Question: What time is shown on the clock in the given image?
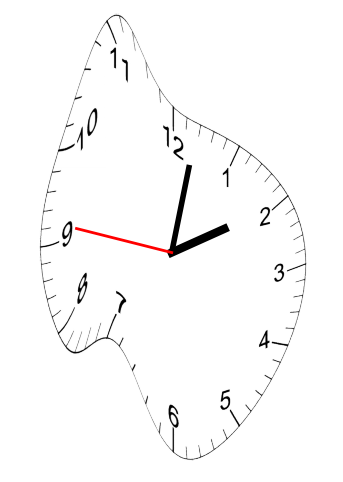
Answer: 02:01:46